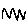
Label: zigzag